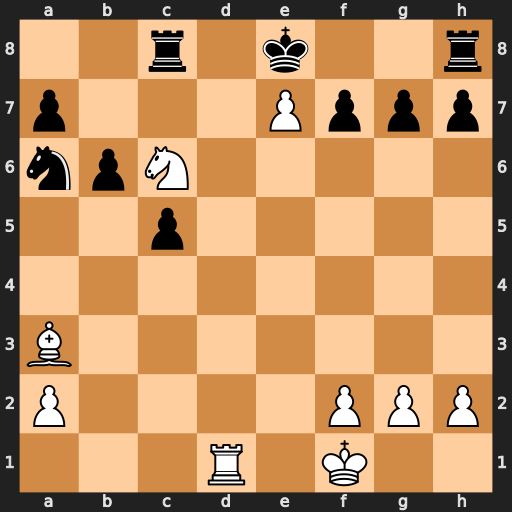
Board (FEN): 2r1k2r/p3Pppp/npN5/2p5/8/B7/P4PPP/3R1K2
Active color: w
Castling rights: k
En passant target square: -
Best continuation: Rd8+ Rxd8 exd8=Q#